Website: walmart
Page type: receipt
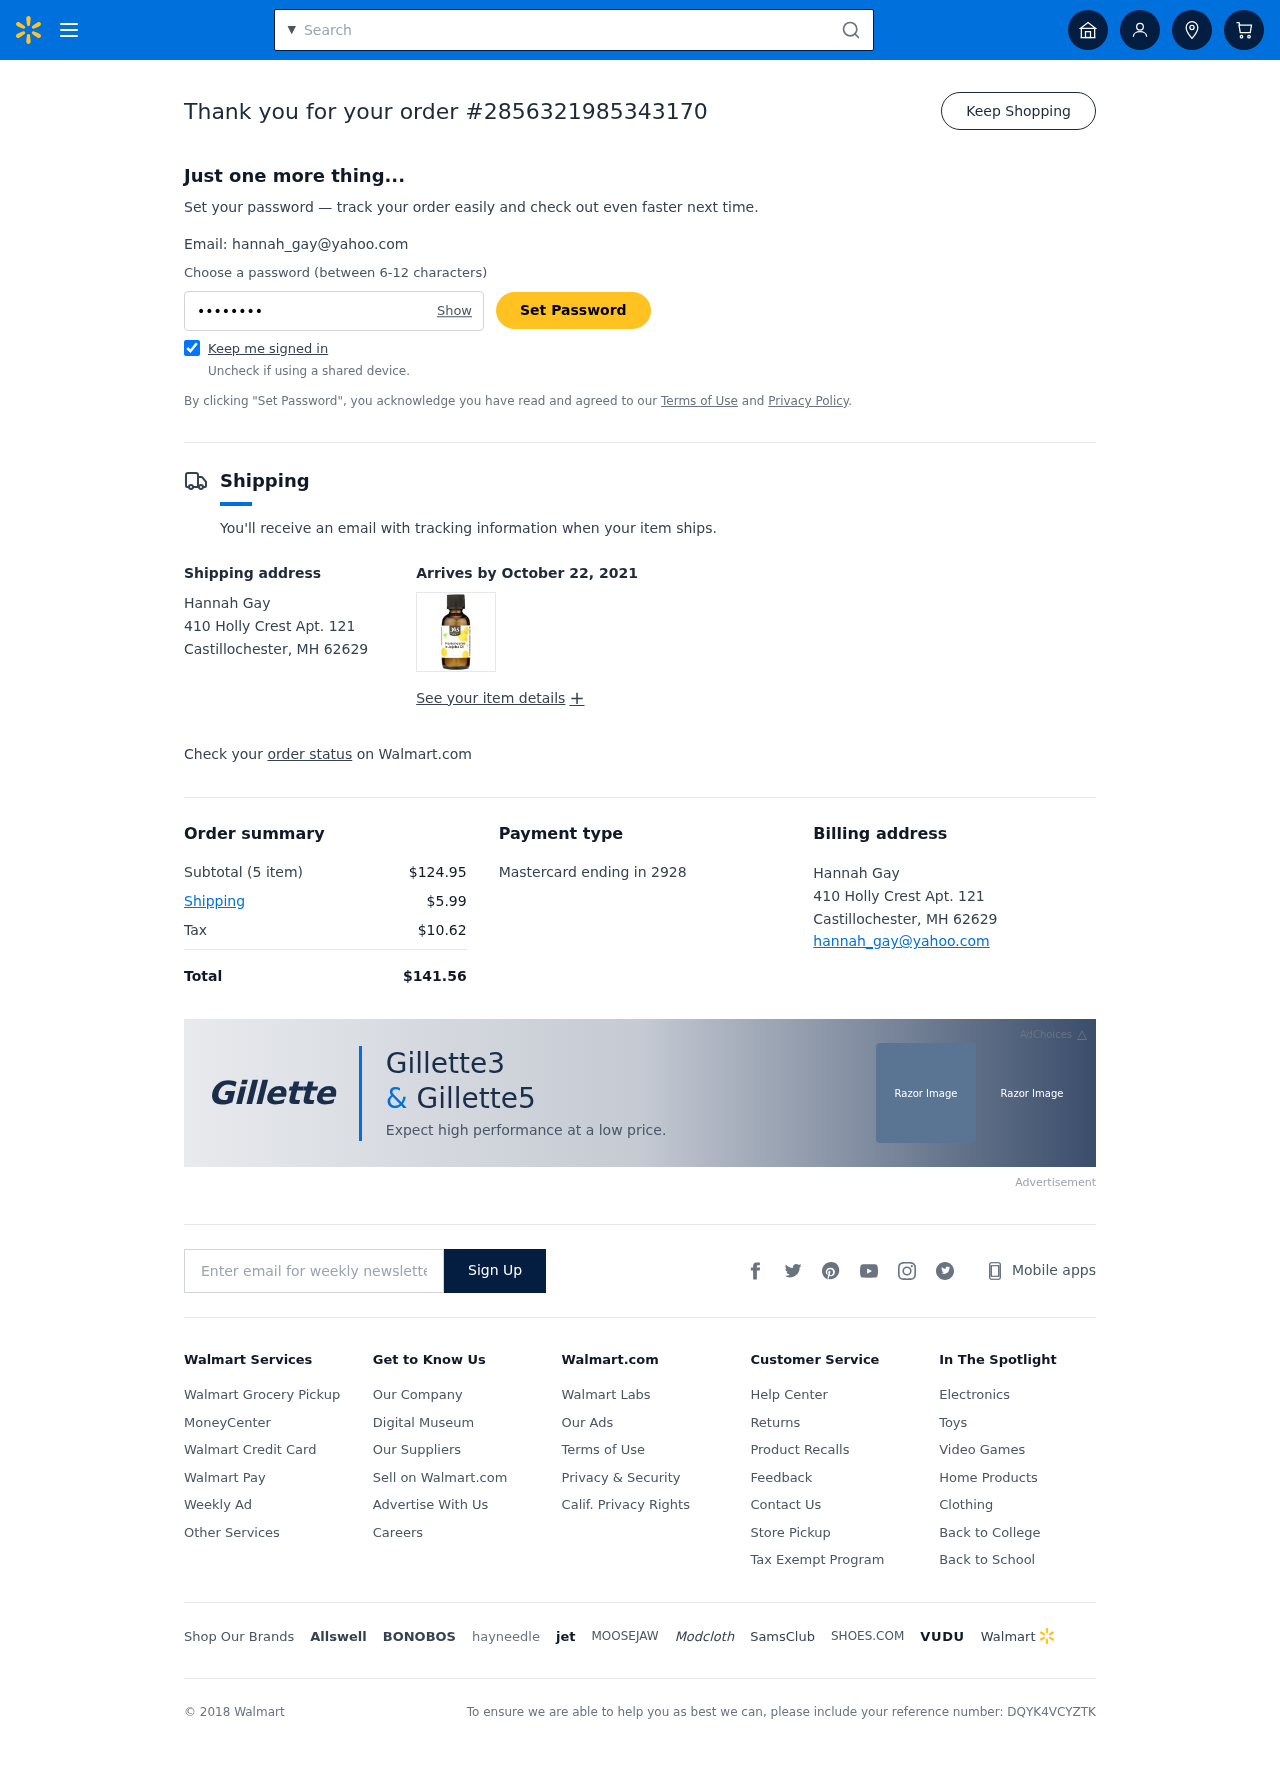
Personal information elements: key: PII_CARD_LAST4
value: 2928
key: PII_CARD_TYPE
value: Mastercard
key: PII_CITY_STATE_ZIP
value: Castillochester, MH 62629
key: PII_EMAIL
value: hannah_gay@yahoo.com
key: PII_FULLNAME
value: Hannah Gay
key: PII_STREET
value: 410 Holly Crest Apt. 121
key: PII_FULLNAME2
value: Hannah Gay
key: PII_CITY
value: Castillochester
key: PII_STATE
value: MH
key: PII_STATE_ABBR
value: MH
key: PII_POSTCODE
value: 62629
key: PII_POSTCODE_FULL
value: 62629
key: PII_CITY_STATE
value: Castillochester, MH
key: PII_POSTCODE_NUMERIC
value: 62629
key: PII_EMAIL2
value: hannah_gay@yahoo.com
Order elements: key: ORDER_ID
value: #2856321985343170
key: ORDER_DELIVERY_DATE
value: October 22, 2021
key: ORDER_NUM_ITEMS
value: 5 item
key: ORDER_SUBTOTAL
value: $124.95
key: ORDER_SHIPPING_COST
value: $5.99
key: ORDER_TAX
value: $10.62
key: ORDER_TOTAL
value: $141.56
Search elements: key: HEADER_SEARCH
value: Search